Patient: sex F, age 58
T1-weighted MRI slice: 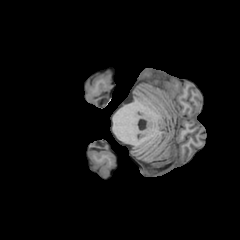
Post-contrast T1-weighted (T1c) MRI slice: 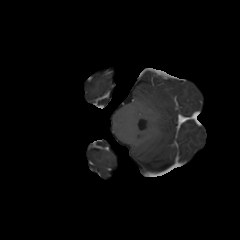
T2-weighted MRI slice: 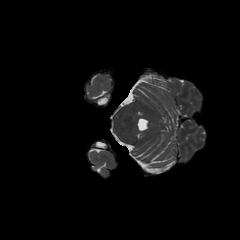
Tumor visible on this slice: no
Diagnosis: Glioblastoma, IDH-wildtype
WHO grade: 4